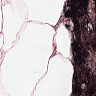
Metastatic tissue present: no